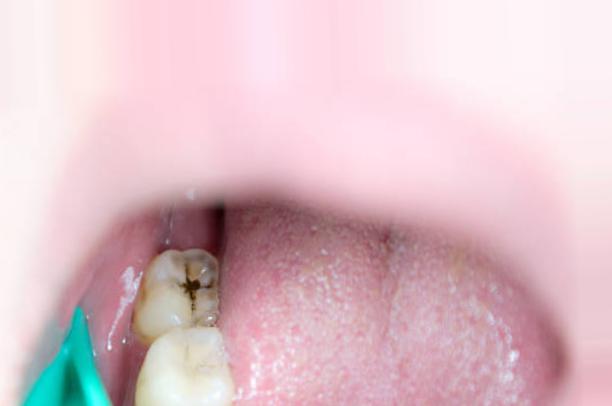
Condition: Caries